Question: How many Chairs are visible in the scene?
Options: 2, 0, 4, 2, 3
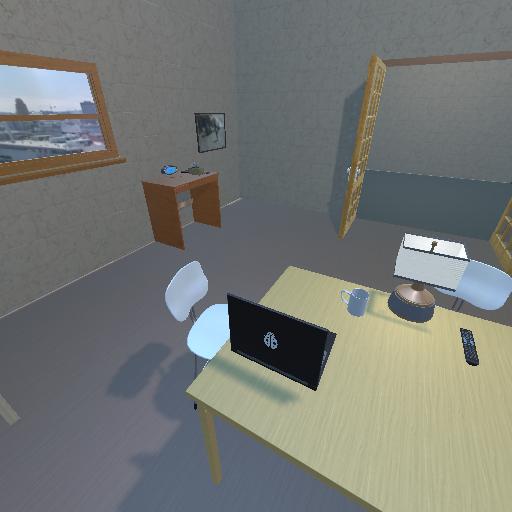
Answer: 2